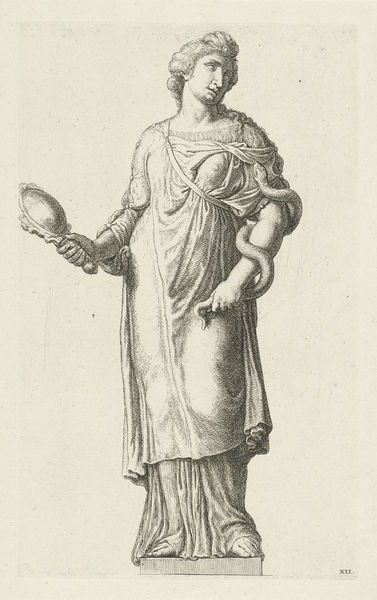
Titel: Personificatie van Voorzichtigheid
Künstler: Hubert Quellinus
Standort: Amsterdam
Institution: Rijksmuseum
Schlagwörter: weiß, brust, frau, frisur, haar, kleid, nase, schwarz, zeichnung, beige, hochformat, barock, falten, sockel, spiegel, figur, gewand, locken, statue, perücke, brüste, faltenwurf, schwarzweiss, schlange, allegorie, entwurf, göttin, spielbein, standbein, standbild, alten, weisheit, cremfarben